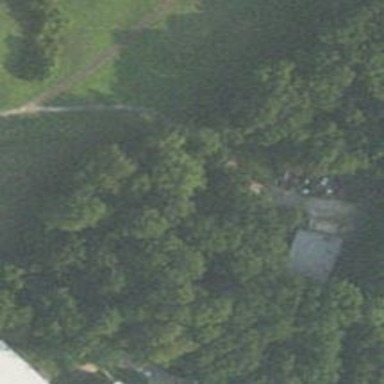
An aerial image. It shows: Disc golf tee area.